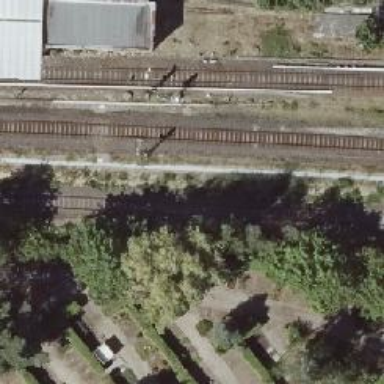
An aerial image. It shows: Railway yard.